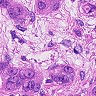
Metastatic tissue present: yes